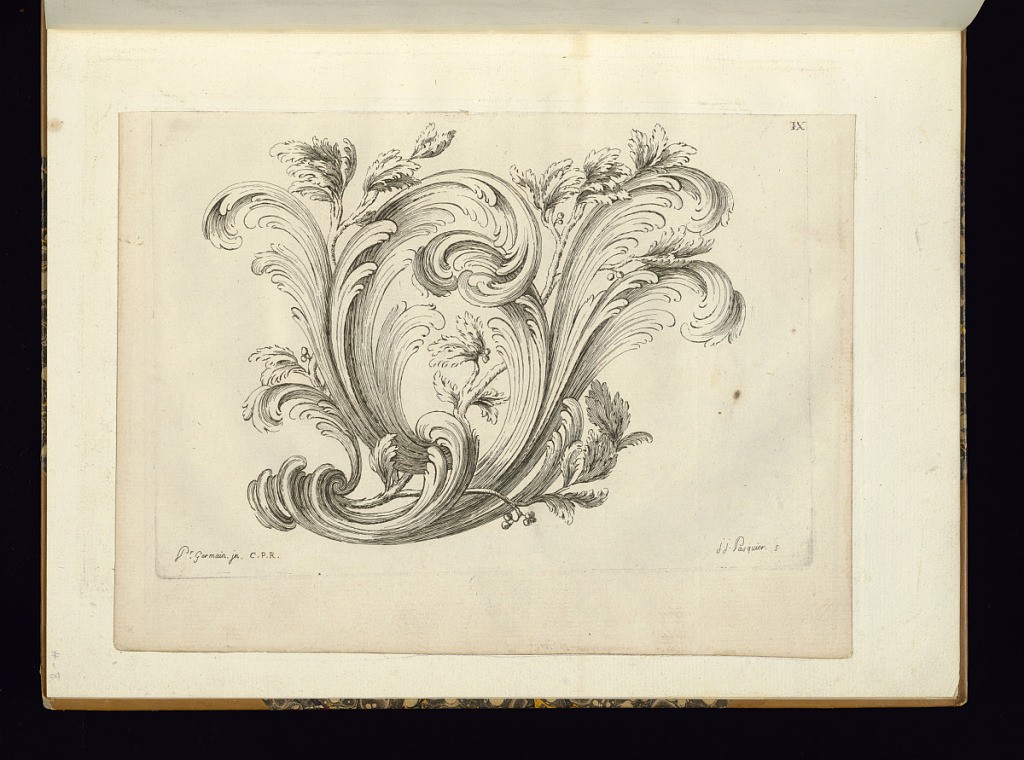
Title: Design for Ornament
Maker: Pierre Germain, French, 1703 - 1783
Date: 1751
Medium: Engraving on laid paper
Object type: Print
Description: Rocaille design of a spray of acanthus leaves. The plate is signed.